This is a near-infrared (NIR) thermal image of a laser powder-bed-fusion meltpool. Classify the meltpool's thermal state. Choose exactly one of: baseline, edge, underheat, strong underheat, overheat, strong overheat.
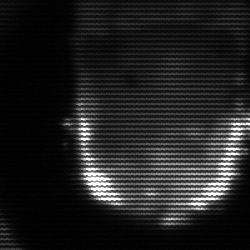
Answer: baseline